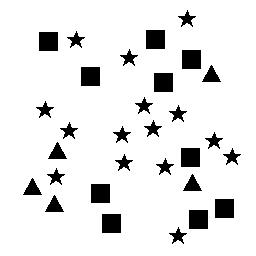
Squares: 10
Triangles: 5
Stars: 15
Total shapes: 30